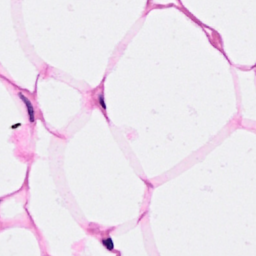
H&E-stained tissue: Breast